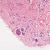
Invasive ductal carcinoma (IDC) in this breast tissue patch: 0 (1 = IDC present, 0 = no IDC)